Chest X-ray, PA view. Patient: 53 years old, sex M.
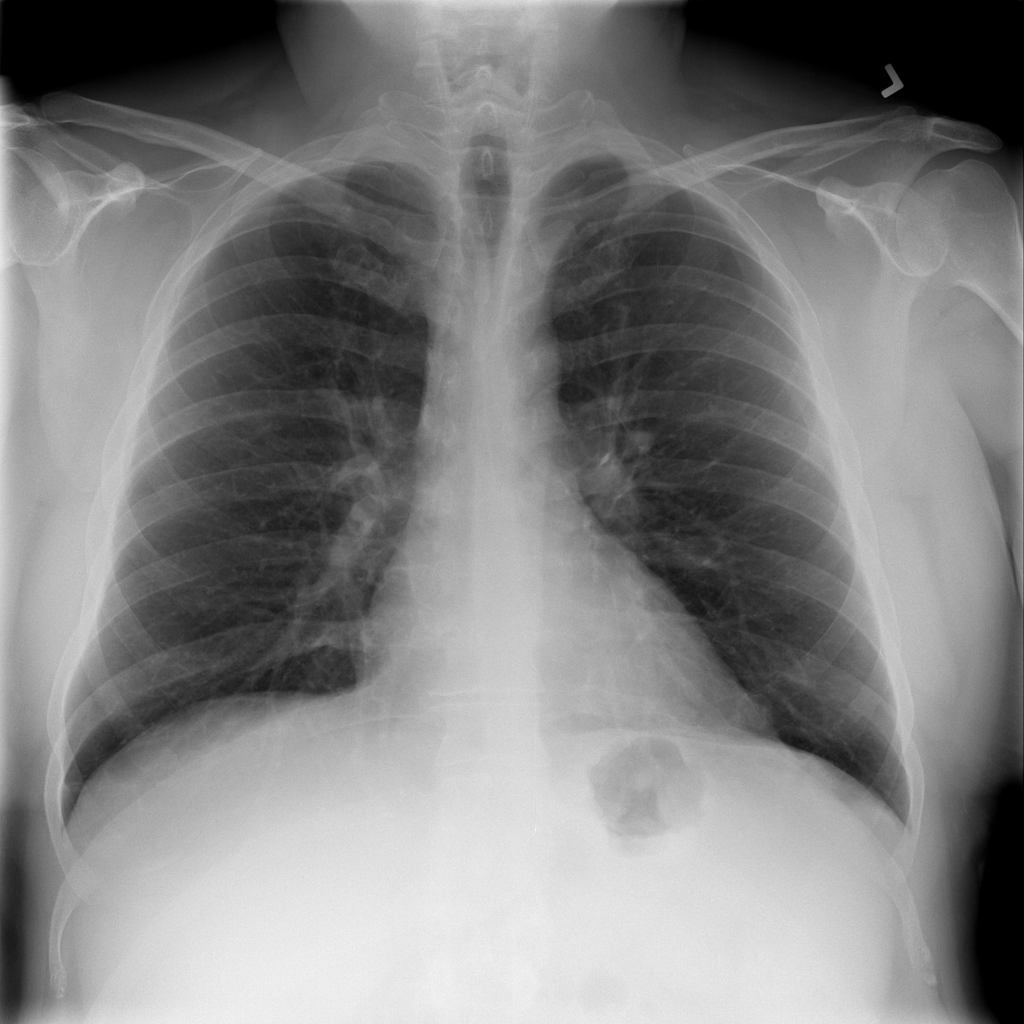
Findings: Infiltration